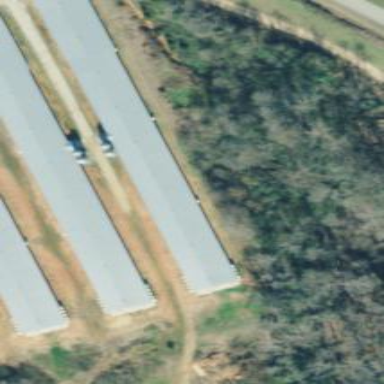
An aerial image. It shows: Poultry house.